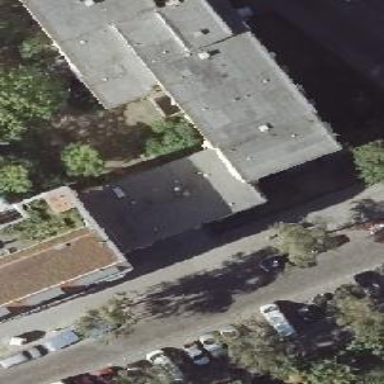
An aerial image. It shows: Building with flat roof.